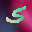
Label: 5